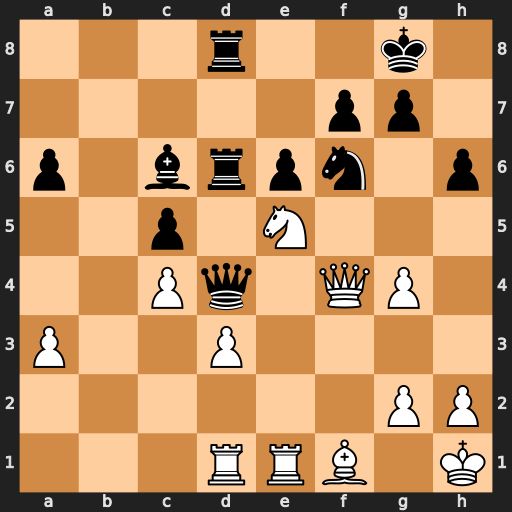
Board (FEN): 3r2k1/5pp1/p1brpn1p/2p1N3/2Pq1QP1/P2P4/6PP/3RRB1K
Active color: w
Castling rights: -
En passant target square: -
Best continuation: Qxd4 cxd4 c5 Ba4 cxd6 Bxd1 Rxd1